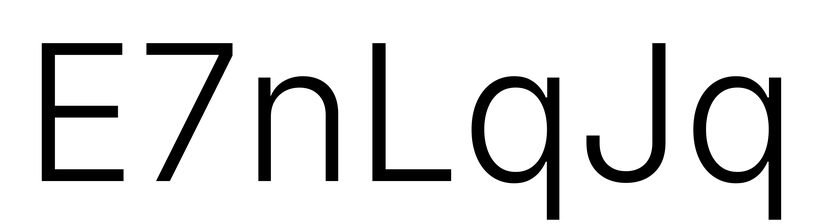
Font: Inter_Light